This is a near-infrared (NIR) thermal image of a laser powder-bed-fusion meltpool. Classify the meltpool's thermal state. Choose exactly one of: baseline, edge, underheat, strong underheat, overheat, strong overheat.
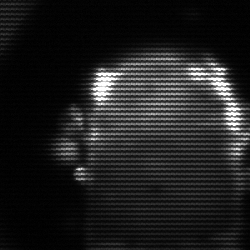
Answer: baseline